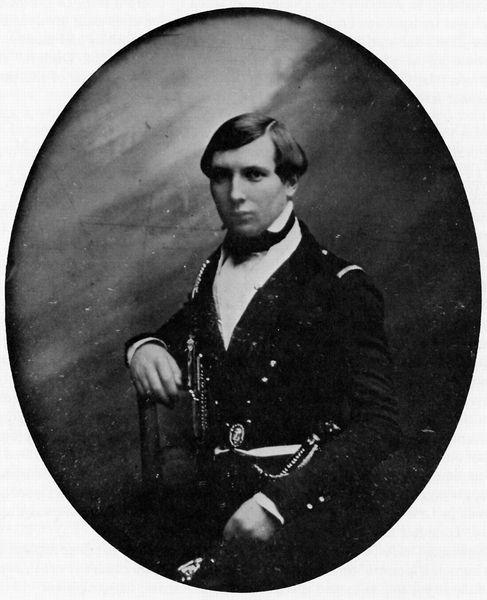
Titel: Porträt eines Marineoffiziers
Künstler: Andrè Adolphe Eugené Disdéri
Standort: New York
Institution: Sammlung "International Museum of Photography"
Schlagwörter: hand, mann, weiß, sitzen, frisur, grau, haar, hintergrund, holz, licht, nase, schwarz, stuhl, schal, alt, anzug, hemd, jacke, jung, wand, halten, kragen, rahmen, bildnis, herr, holzstuhl, hände, portrait, porträt, rückenlehne, gold, haare, mantel, pose, sitzend, adel, brosche, knopf, scheitel, oval, stock, seitlich, armlehne, lehne, sitz, gehstock, kette, frack, krawatte, halstuch, aufrecht, sitzt, stuhllehne, junge, knöpfe, fleige, fliege, foto, fotografie, posen, medaillon, schwarz weiss, vatermörder, militär, schwert, säbel, uniform, soldat, waffe, abzeichen, degen, manschette, offizier, orden, stehkragen, armee, portrai, photo, junger mann, taschenuhr, marine, emblem, auflehnen, nadar, altertümlich, auszeichnung, schulterstücke, carte de visite, adle, säble